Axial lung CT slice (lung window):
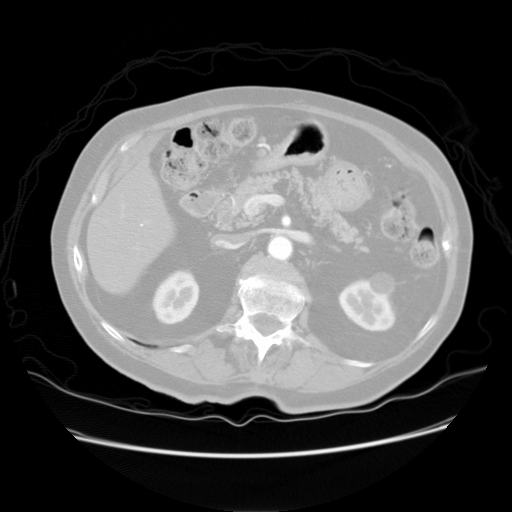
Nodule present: no